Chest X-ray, PA view. Patient: 49 years old, sex M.
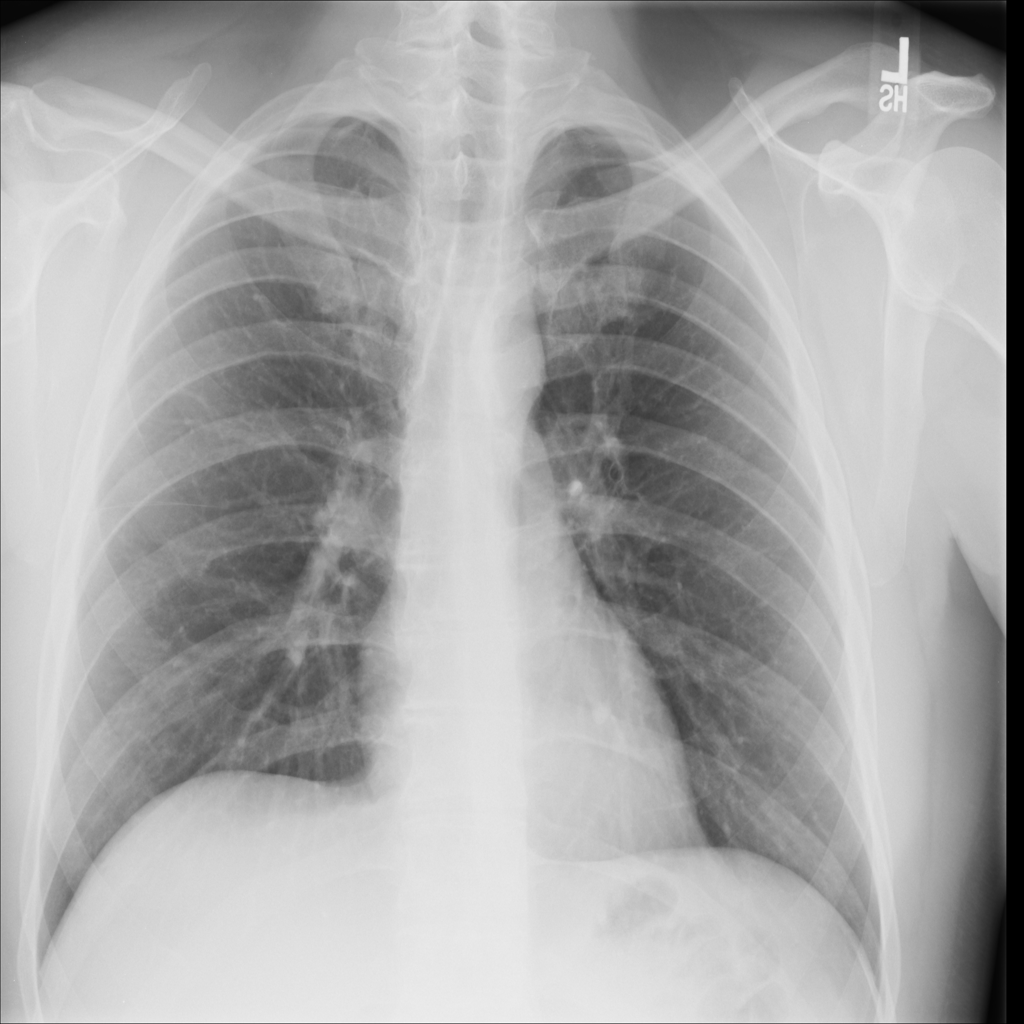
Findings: No Finding